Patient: sex M, age 58
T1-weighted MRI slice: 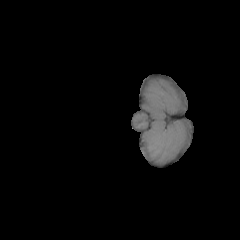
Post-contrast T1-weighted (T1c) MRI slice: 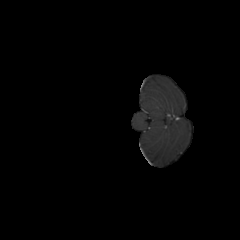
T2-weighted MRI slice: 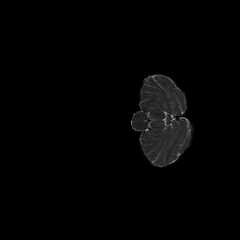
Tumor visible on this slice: no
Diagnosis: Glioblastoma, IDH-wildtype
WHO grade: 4